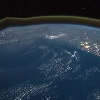
Label: water